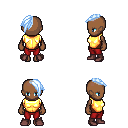
a pixel art fantasy rpg character, female body template, human, dark skin, gold chest armor, red pants, white cyan long mohawk hairstyle, maroon shoes, four views (front, back, left, right), 2x2 character sprite sheet, small pixel art, hard edges, no anti-aliasing